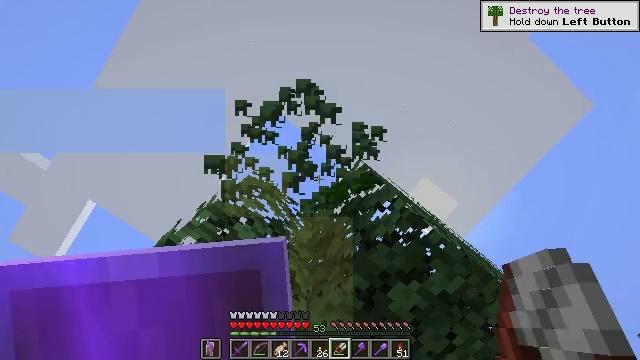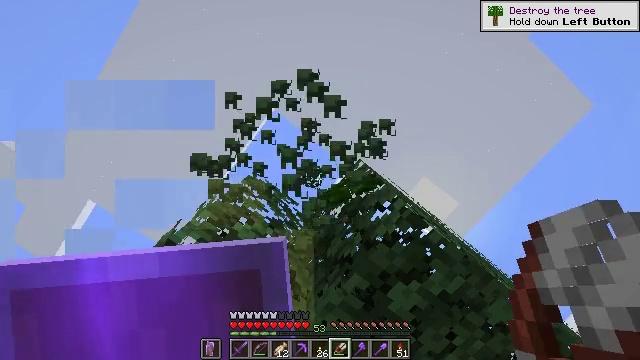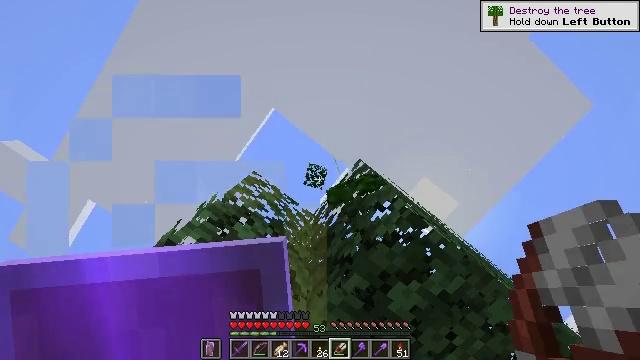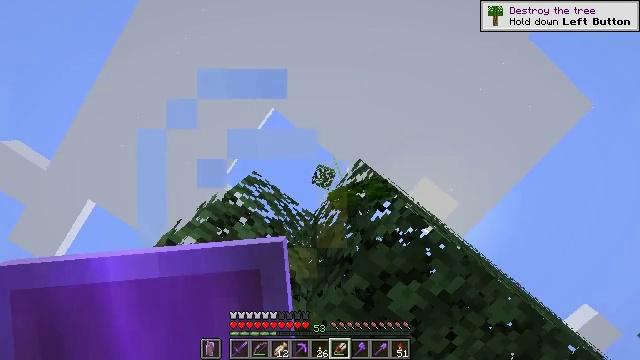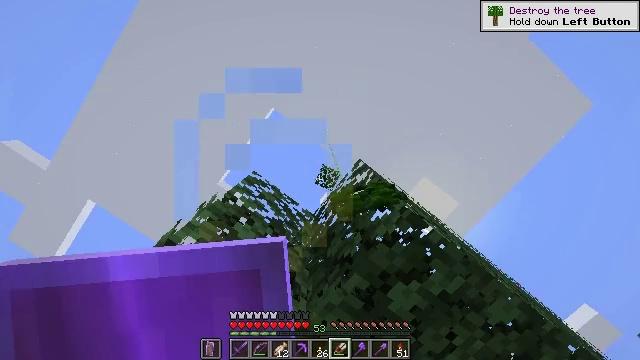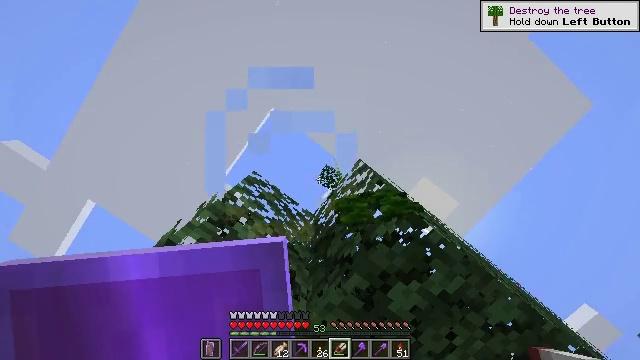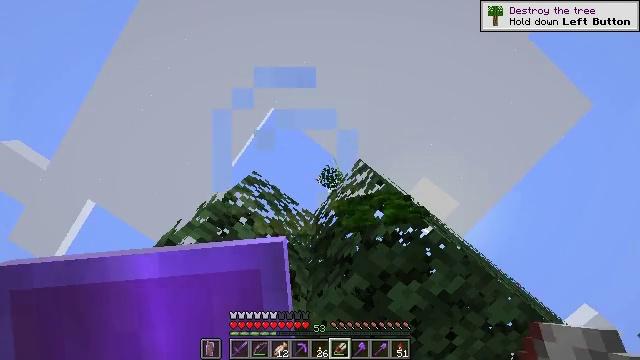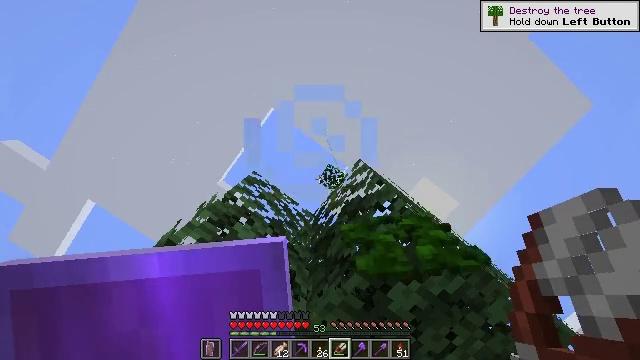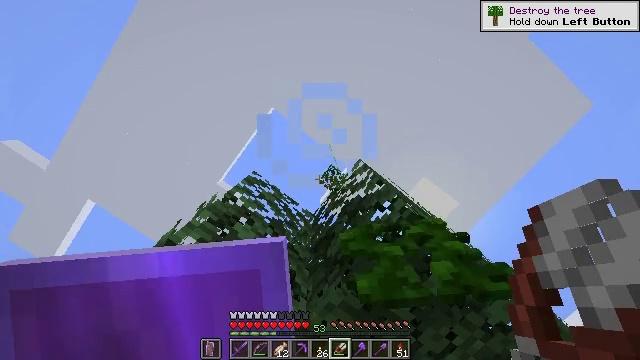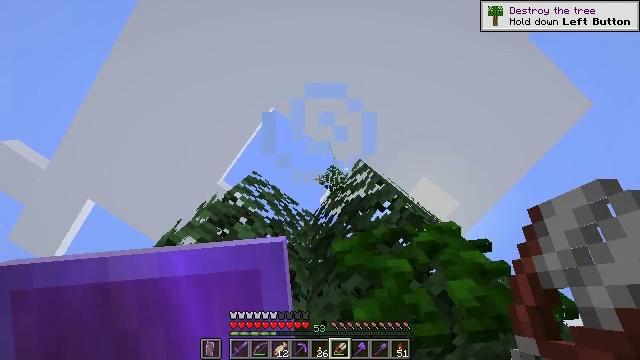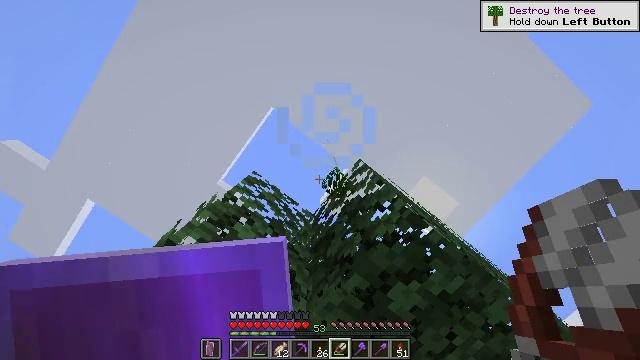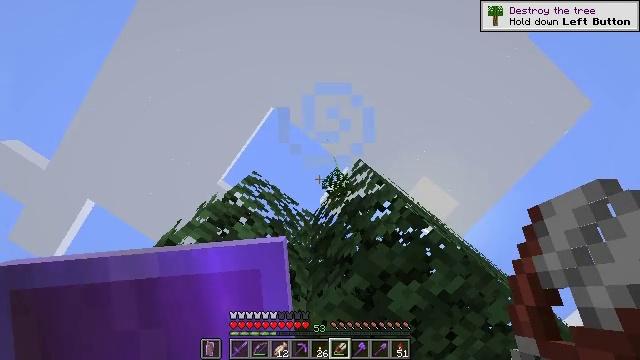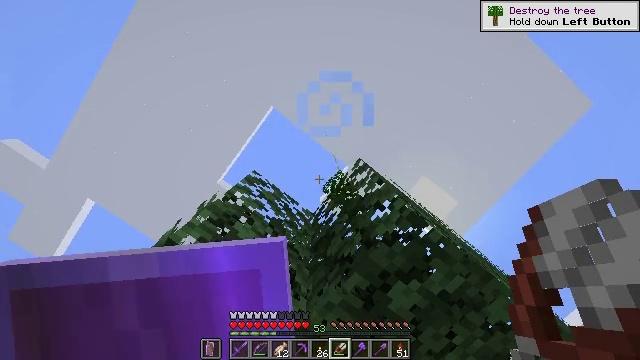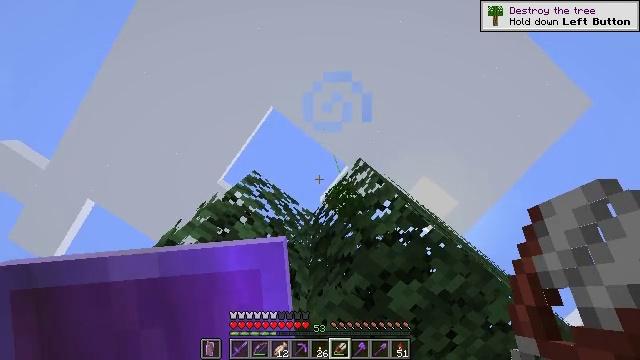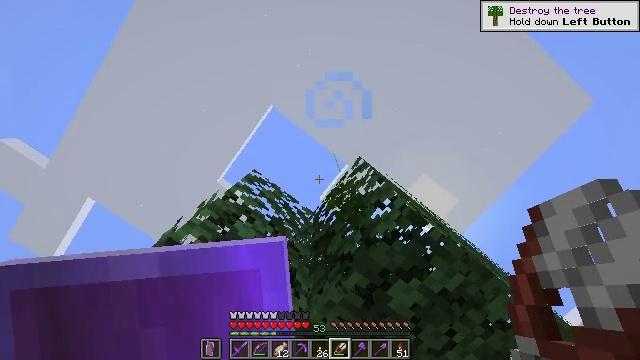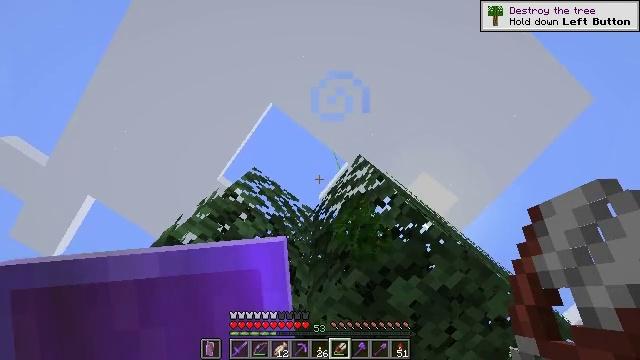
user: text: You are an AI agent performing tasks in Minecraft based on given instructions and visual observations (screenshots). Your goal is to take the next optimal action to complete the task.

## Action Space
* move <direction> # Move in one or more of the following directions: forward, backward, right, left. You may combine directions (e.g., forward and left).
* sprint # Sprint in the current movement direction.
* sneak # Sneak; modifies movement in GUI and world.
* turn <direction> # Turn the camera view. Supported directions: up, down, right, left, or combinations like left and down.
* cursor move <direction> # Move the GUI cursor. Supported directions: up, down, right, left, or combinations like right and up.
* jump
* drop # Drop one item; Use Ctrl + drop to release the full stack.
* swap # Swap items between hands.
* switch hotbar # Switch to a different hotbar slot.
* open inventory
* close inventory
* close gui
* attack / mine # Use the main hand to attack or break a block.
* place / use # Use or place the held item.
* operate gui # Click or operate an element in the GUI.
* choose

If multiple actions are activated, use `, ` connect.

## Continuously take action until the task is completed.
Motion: motion action
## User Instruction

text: Gather vines from trees or structures.
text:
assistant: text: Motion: no_op
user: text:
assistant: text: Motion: no_op
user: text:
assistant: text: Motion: no_op
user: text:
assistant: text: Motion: no_op
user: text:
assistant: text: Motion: no_op
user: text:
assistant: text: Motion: no_op
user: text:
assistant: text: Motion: no_op
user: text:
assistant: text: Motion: no_op
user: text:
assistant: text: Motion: no_op
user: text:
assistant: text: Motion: no_op
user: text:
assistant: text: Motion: no_op
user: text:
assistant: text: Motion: no_op
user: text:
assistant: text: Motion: no_op
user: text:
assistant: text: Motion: no_op
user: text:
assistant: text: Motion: no_op
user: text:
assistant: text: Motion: no_op
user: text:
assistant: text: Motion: no_op
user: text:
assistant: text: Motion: no_op
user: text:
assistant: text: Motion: no_op
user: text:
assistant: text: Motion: turn left and down
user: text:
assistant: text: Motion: turn right and down
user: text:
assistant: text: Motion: turn right and down
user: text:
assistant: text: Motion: turn down
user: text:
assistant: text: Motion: no_op
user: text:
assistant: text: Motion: no_op
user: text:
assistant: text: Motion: no_op
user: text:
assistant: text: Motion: no_op
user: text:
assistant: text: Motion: no_op
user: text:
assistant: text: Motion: no_op
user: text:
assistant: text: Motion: no_op